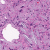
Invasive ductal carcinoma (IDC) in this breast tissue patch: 0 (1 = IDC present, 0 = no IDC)